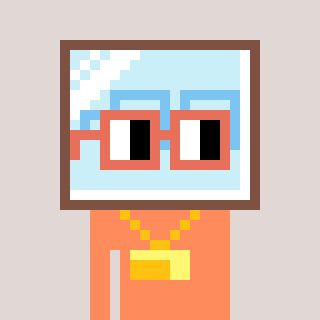
a pixel art character with square orange glasses, a mirror-shaped head and a peachy-colored body on a warm background